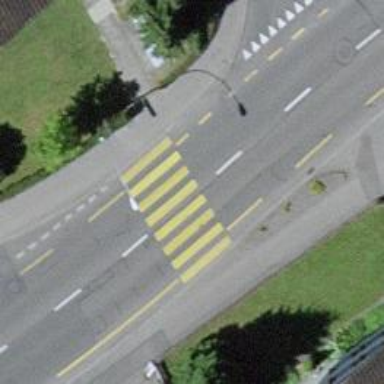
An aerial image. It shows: Uncontrolled zebra crossing with zebra markings.